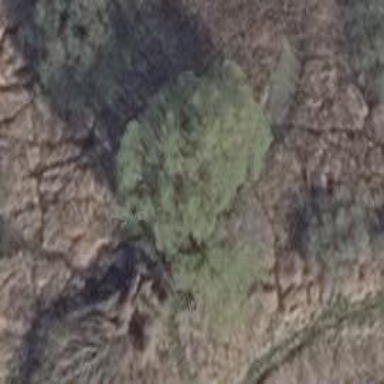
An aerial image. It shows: Single tag "natural: tree."